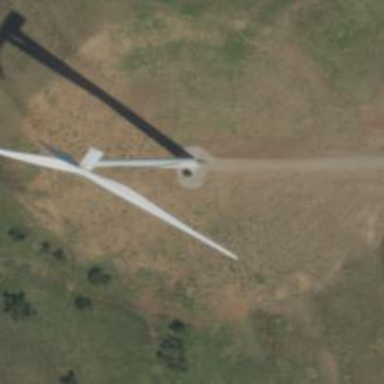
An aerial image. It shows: Wind generator powered by wind turbines.